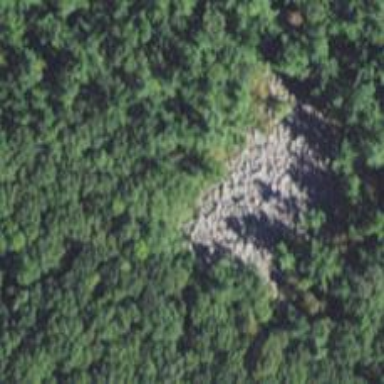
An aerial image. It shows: Natural scree.